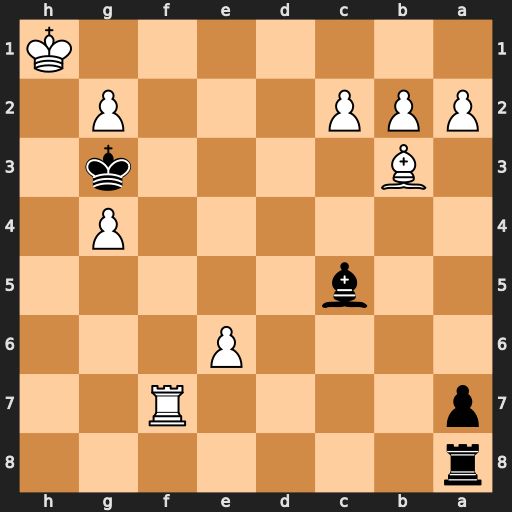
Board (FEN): r7/p4R2/4P3/2b5/6P1/1B4k1/PPP3P1/7K
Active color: b
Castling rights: -
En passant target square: -
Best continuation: Rh8+ Rh7 Rxh7#